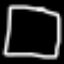
Label: square